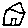
Label: house